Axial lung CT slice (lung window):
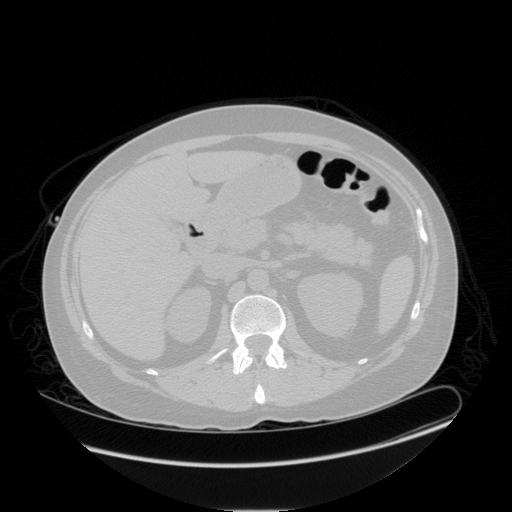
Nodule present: no